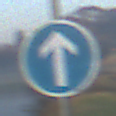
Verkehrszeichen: VorgeschriebeneFahrtrichtungGeradeaus
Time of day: Dawn
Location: Outdoor (Nature)
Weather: Clear
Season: NotSpecified
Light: Natural